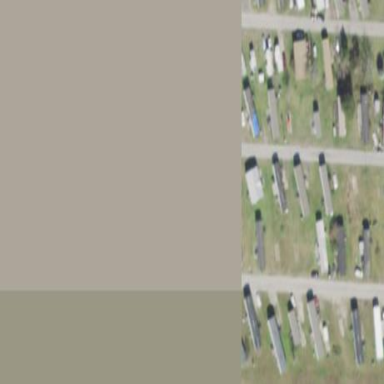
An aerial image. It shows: Residential area designated as trailer park.